Question: I'm trying to use 'ng-repeat' on a 'div' which should contain a star image, each pie in the JSON has a 'rating' property from 1-5, and I want to use this value to loop out x number of stars. I've got this working somewhat but it's flawed in the way that I can't re-sort the array and make the stars follow the correct item in the list since I'm using '[$index]' to track the iteration.
My solution is rather ugly as well since I'm creating arrays with as many index placeholders as the value of the 'rating' property, and then pushing this into an array to loop out the appropriate number of images. I would like to have a more elegant solution.
How should I go about this problem without using '[$index]'?
Snippet of the JSON:
'''
{"pies": [
...
{
"name": "Blueberry pie",
"imageUrl": "img/blueberrypie.png",
"id": "1",
"rating": "5", //Ng-repeat depending on this value
"description": "Blueberry pie is amazing."
},
...
]}
'''
My controller:
'''
pieShopApp.controller('shopCtrl', ['$scope', '$http', '$routeParams', function ($scope, $http, $routeParams) {
$scope.pieId = $routeParams.pieId,
$scope.sortingOptions = ['A-Z', 'Rating'],
$scope.sortingValues = ['name', 'rating'],
$scope.ratings = [],
$http.get('jsons/pies.json')
.success(function(data, status) {
$scope.pies = data;
for (i = 0; i < $scope.pies.pies.length; i++) {
switch ($scope.pies.pies[i].rating) {
case "1": $scope.ratings.push(["1"]); break;
case "2": $scope.ratings.push(["1", "2"]); break;
case "3": $scope.ratings.push(["1", "2", "3"]); break;
case "4": $scope.ratings.push(["1", "2", "3", "4"]); break;
case "5": $scope.ratings.push(["1", "2", "3", "4", "5"]); break;
}
}
console.log($scope.ratings);
})
.error(function(status) {
console.log(status);
})
}]);
'''
The list which contains the pie items:
'''
<div id="pie-list-wrapper">
<ul class="nav">
<a href="#/pies/pieid" ng-repeat="pie in pies.pies | filter:query | orderBy:orderProp">
<li class="list-item rounded-corners box-shadow">
<aside>
<img src="{{pie.imageUrl}}" no-repeat alt="Image of the pie">
</aside>
<header>
<h1 ng-bind="pie.name" id="item-name" class="bold-text"></h1>
</header>
<article>
<span ng-bind="pie.description" id="item-desc"></span>
</article>
<footer id="item-rating">
<div ng-repeat="rating in ratings[$index]" class="rating-box"></div> //Contains the stars
</footer>
</li>
</a>
</ul>
</div>
'''
Outcome:

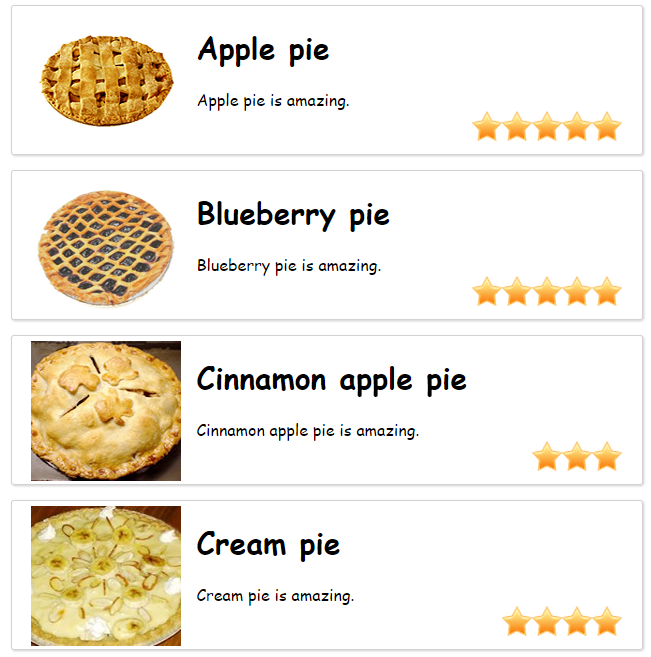
Answer: Checkout <URL>
'''
<div ng-app='myApp' ng-controller="Main">
<span ng-repeat="n in range('5')">Start{{$index}} &nbsp;&nbsp;</span>
</div>
$scope.range = function(count){
var ratings = [];
for (var i = 0; i < count; i++) {
ratings.push(i)
}
return ratings;
}
'''
Change your html to following
'''
<div id="pie-list-wrapper">
<ul class="nav">
<a href="#/pies/pieid" ng-repeat="pie in pies.pies | filter:query | orderBy:orderProp">
<li class="list-item rounded-corners box-shadow">
<aside>
<img src="{{pie.imageUrl}}" no-repeat alt="Image of the pie">
</aside>
<header>
<h1 ng-bind="pie.name" id="item-name" class="bold-text"></h1>
</header>
<article>
<span ng-bind="pie.description" id="item-desc"></span>
</article>
<footer id="item-rating">
<div ng-repeat="start in range(pie.rating)" class="rating-box"></div> //Contains the stars
</footer>
</li>
</a>
</ul>
</div>
'''